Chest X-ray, AP view. Patient: 44 years old, sex F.
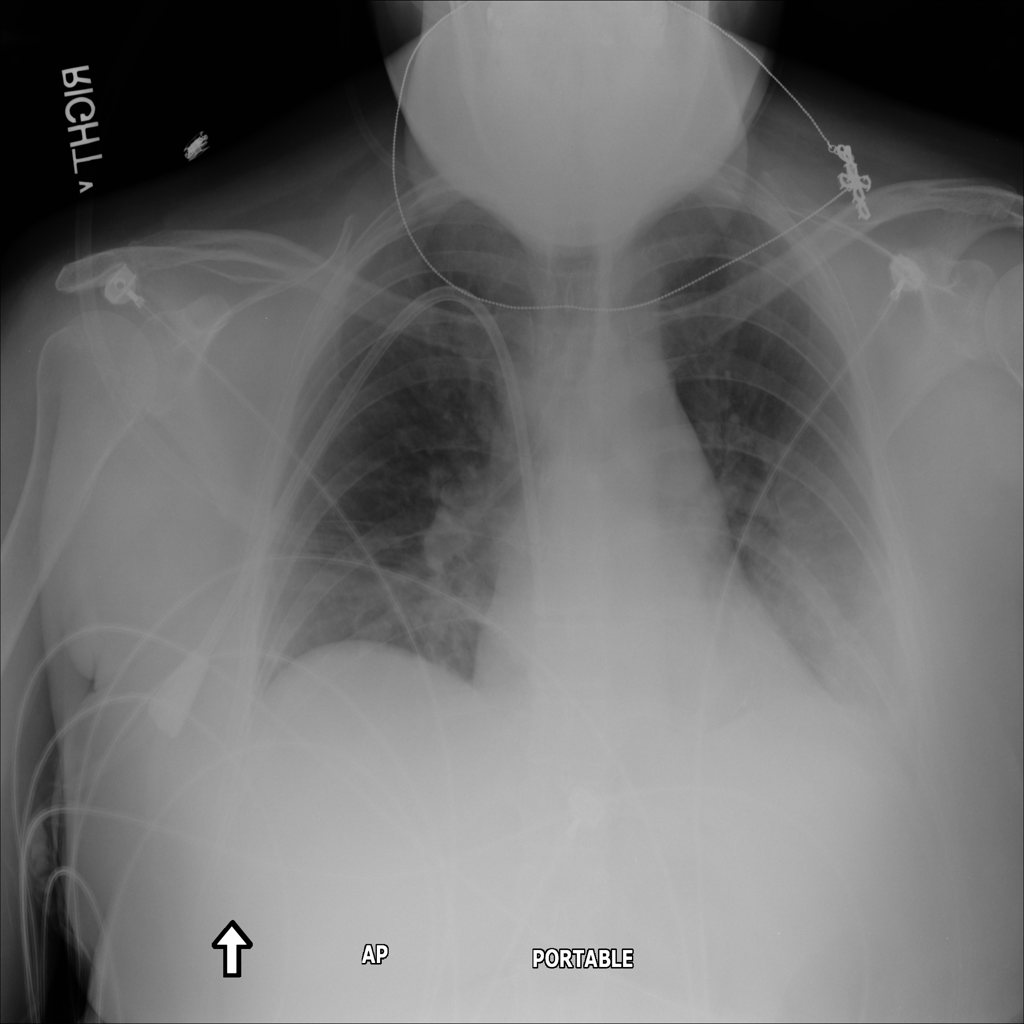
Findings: Atelectasis, Mass